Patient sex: F
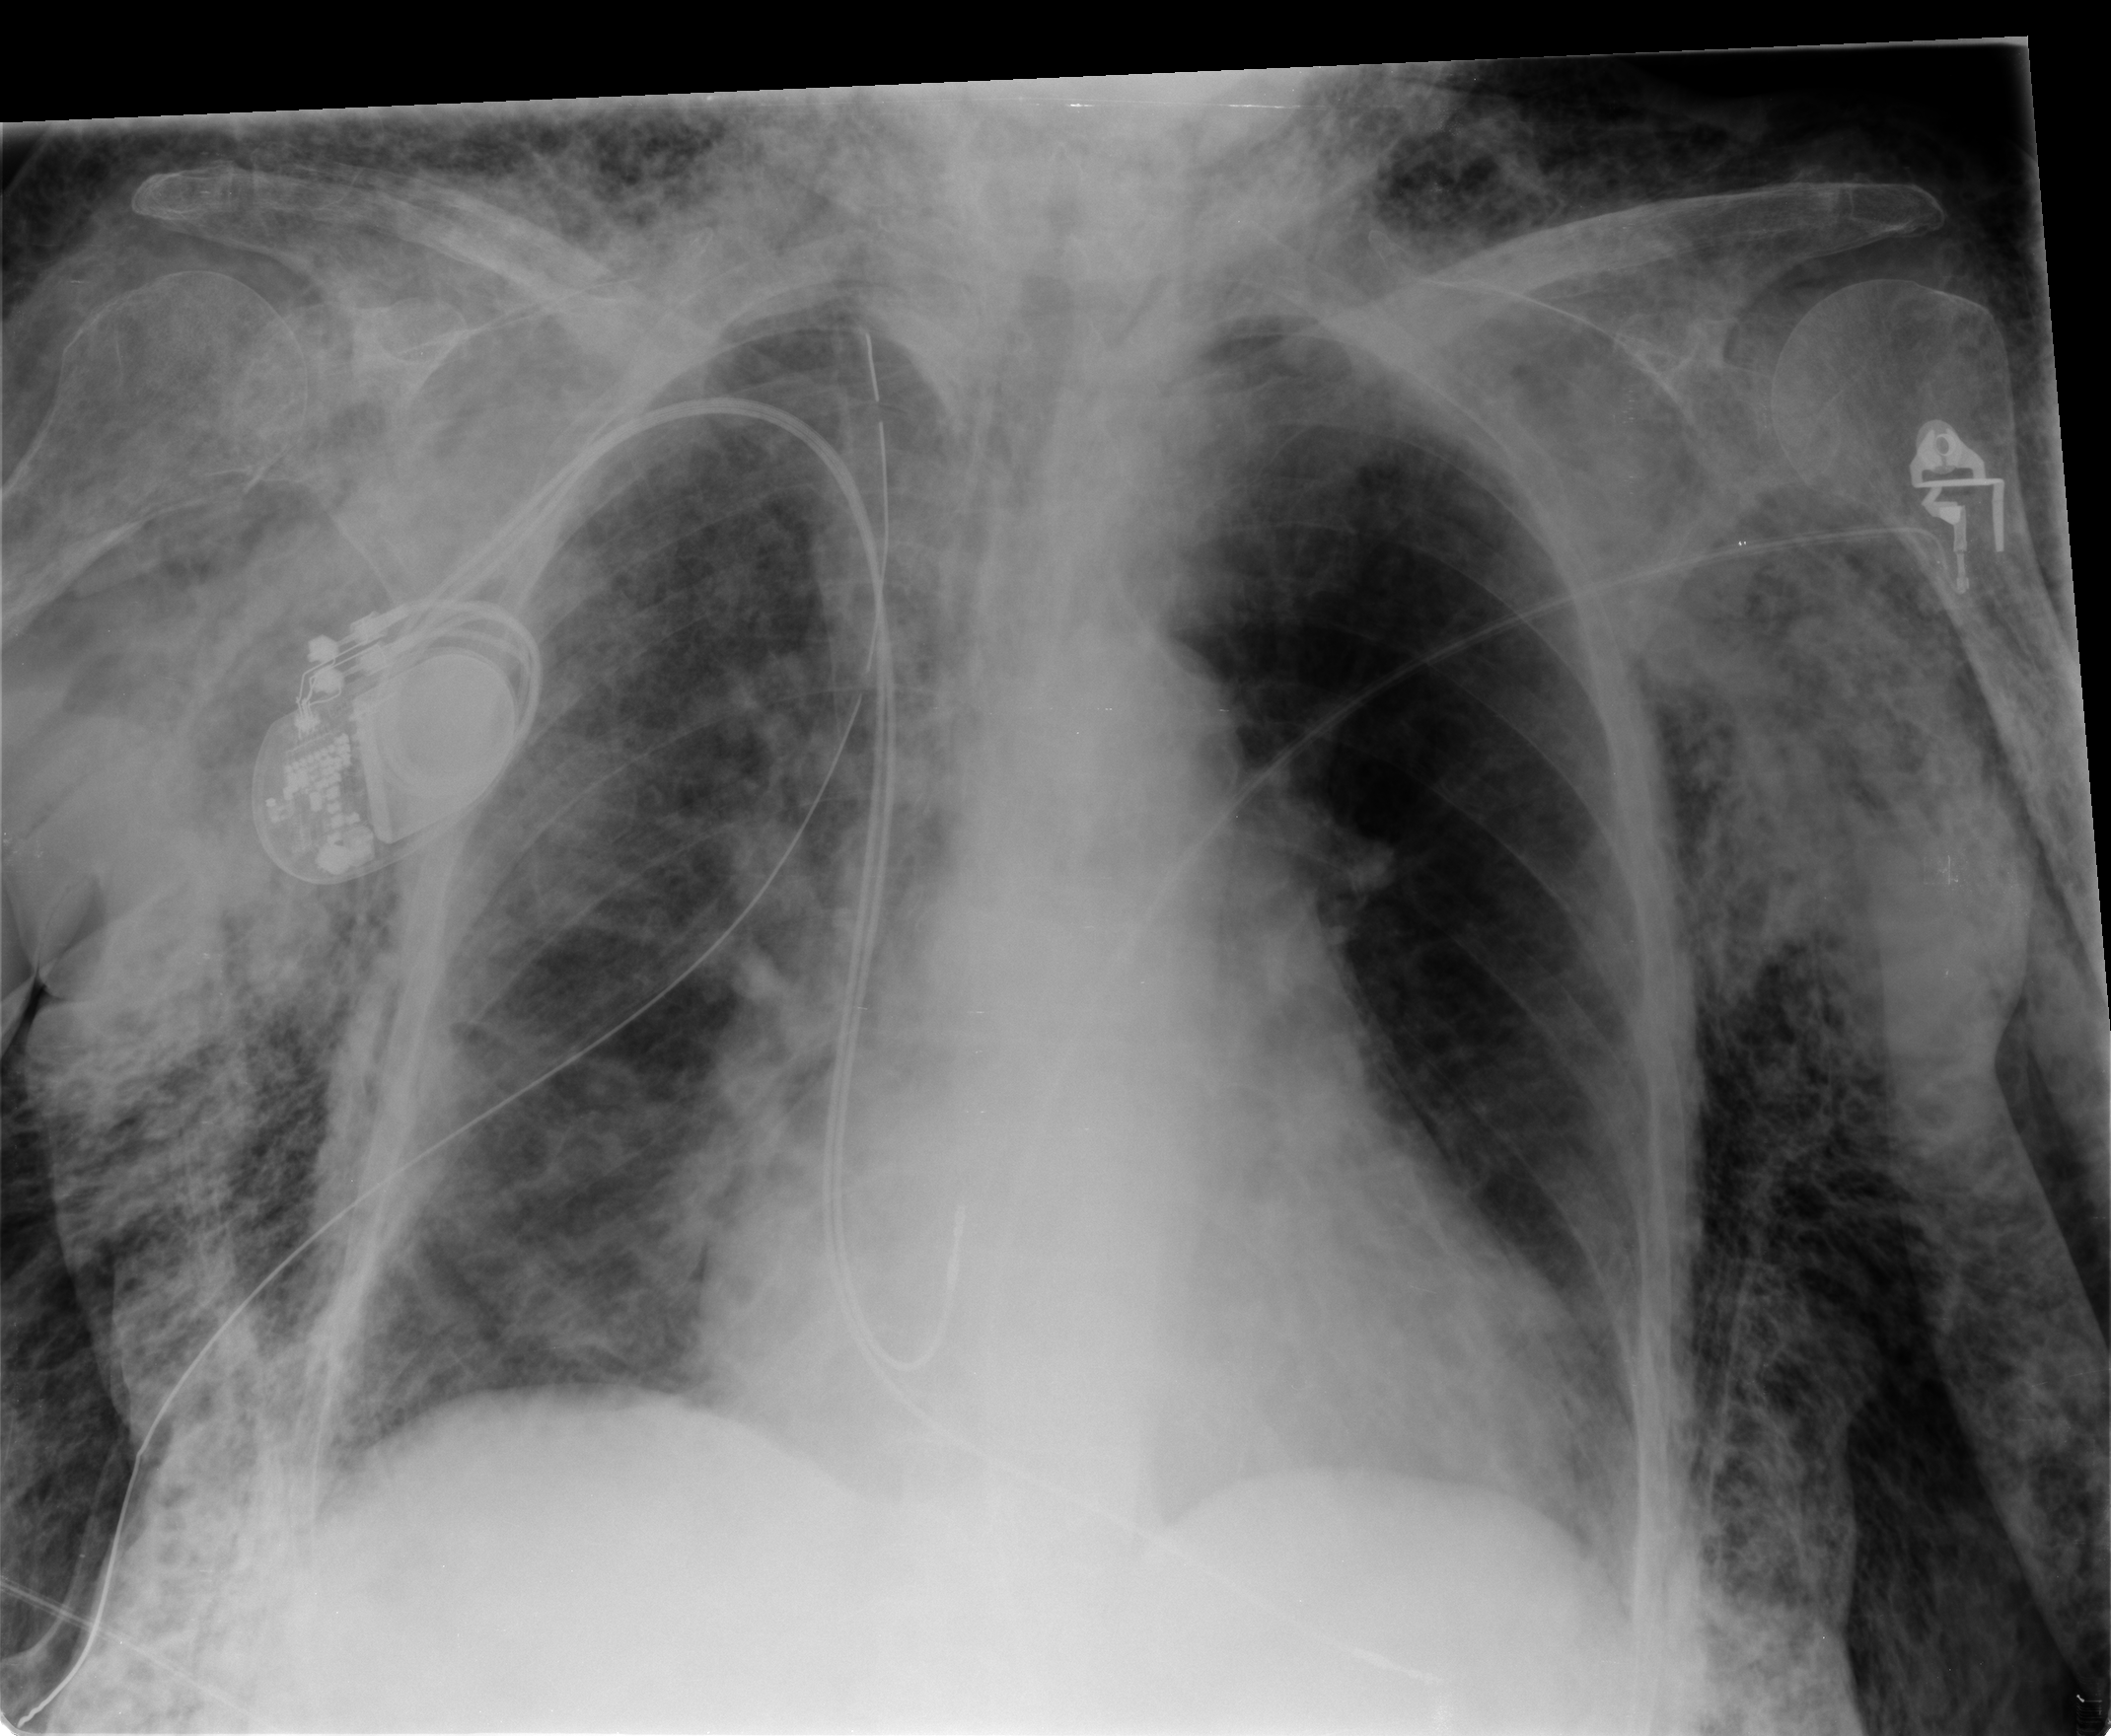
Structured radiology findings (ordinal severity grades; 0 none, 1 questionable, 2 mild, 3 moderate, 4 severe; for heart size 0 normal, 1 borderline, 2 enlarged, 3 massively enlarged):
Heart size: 2
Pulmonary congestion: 0
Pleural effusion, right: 0
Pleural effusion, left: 0
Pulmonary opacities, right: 0
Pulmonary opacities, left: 0
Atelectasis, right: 2
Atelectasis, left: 2